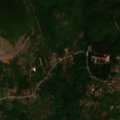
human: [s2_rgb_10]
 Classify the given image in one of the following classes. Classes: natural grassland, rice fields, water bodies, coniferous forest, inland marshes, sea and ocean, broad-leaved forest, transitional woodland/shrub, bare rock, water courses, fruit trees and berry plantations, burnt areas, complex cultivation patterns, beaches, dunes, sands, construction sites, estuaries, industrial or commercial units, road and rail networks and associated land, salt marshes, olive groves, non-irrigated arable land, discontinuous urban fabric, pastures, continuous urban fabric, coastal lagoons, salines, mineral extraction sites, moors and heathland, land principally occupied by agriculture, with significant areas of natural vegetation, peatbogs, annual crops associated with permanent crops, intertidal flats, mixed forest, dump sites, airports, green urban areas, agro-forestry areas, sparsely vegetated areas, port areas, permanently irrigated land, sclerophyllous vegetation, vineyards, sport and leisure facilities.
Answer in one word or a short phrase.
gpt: discontinuous urban fabric, land principally occupied by agriculture, with significant areas of natural vegetation, broad-leaved forest, mixed forest, natural grassland